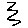
Label: zigzag